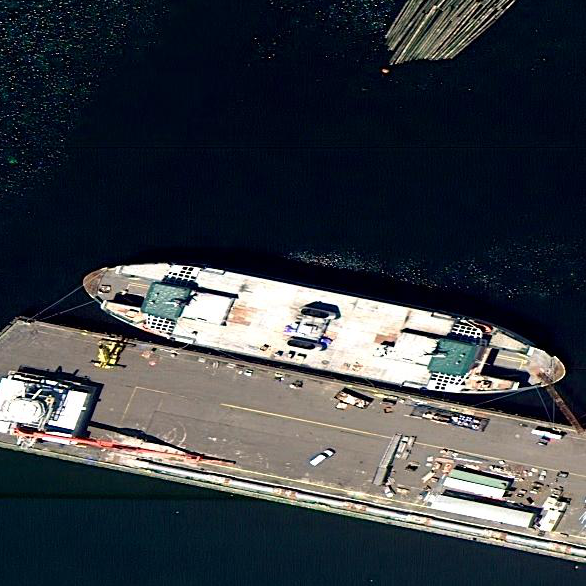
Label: Cargo_ship